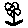
Label: flower